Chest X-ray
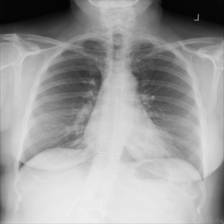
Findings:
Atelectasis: negative
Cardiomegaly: negative
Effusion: negative
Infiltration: negative
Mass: negative
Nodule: negative
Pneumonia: negative
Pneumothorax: negative
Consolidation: negative
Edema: negative
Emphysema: negative
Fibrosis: negative
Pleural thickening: negative
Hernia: negative